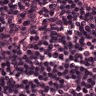
Metastatic tissue present: no